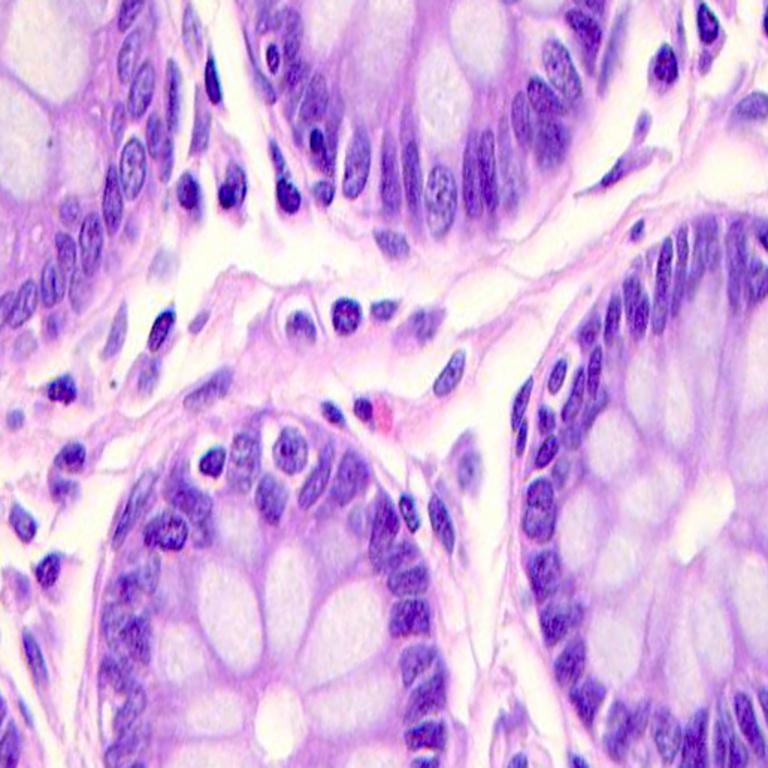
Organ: colon
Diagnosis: benign